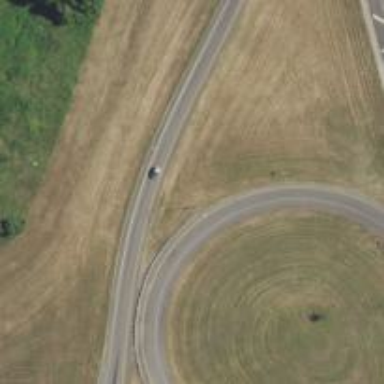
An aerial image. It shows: Trunk link highway.